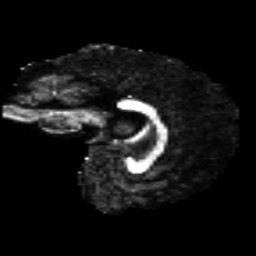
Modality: FA
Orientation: sagittal
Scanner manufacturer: siemens
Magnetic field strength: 3 T
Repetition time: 4.16 s
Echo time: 0.0806 s